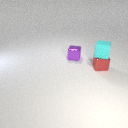
small purple metal cube to the left of small red metal cube